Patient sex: F
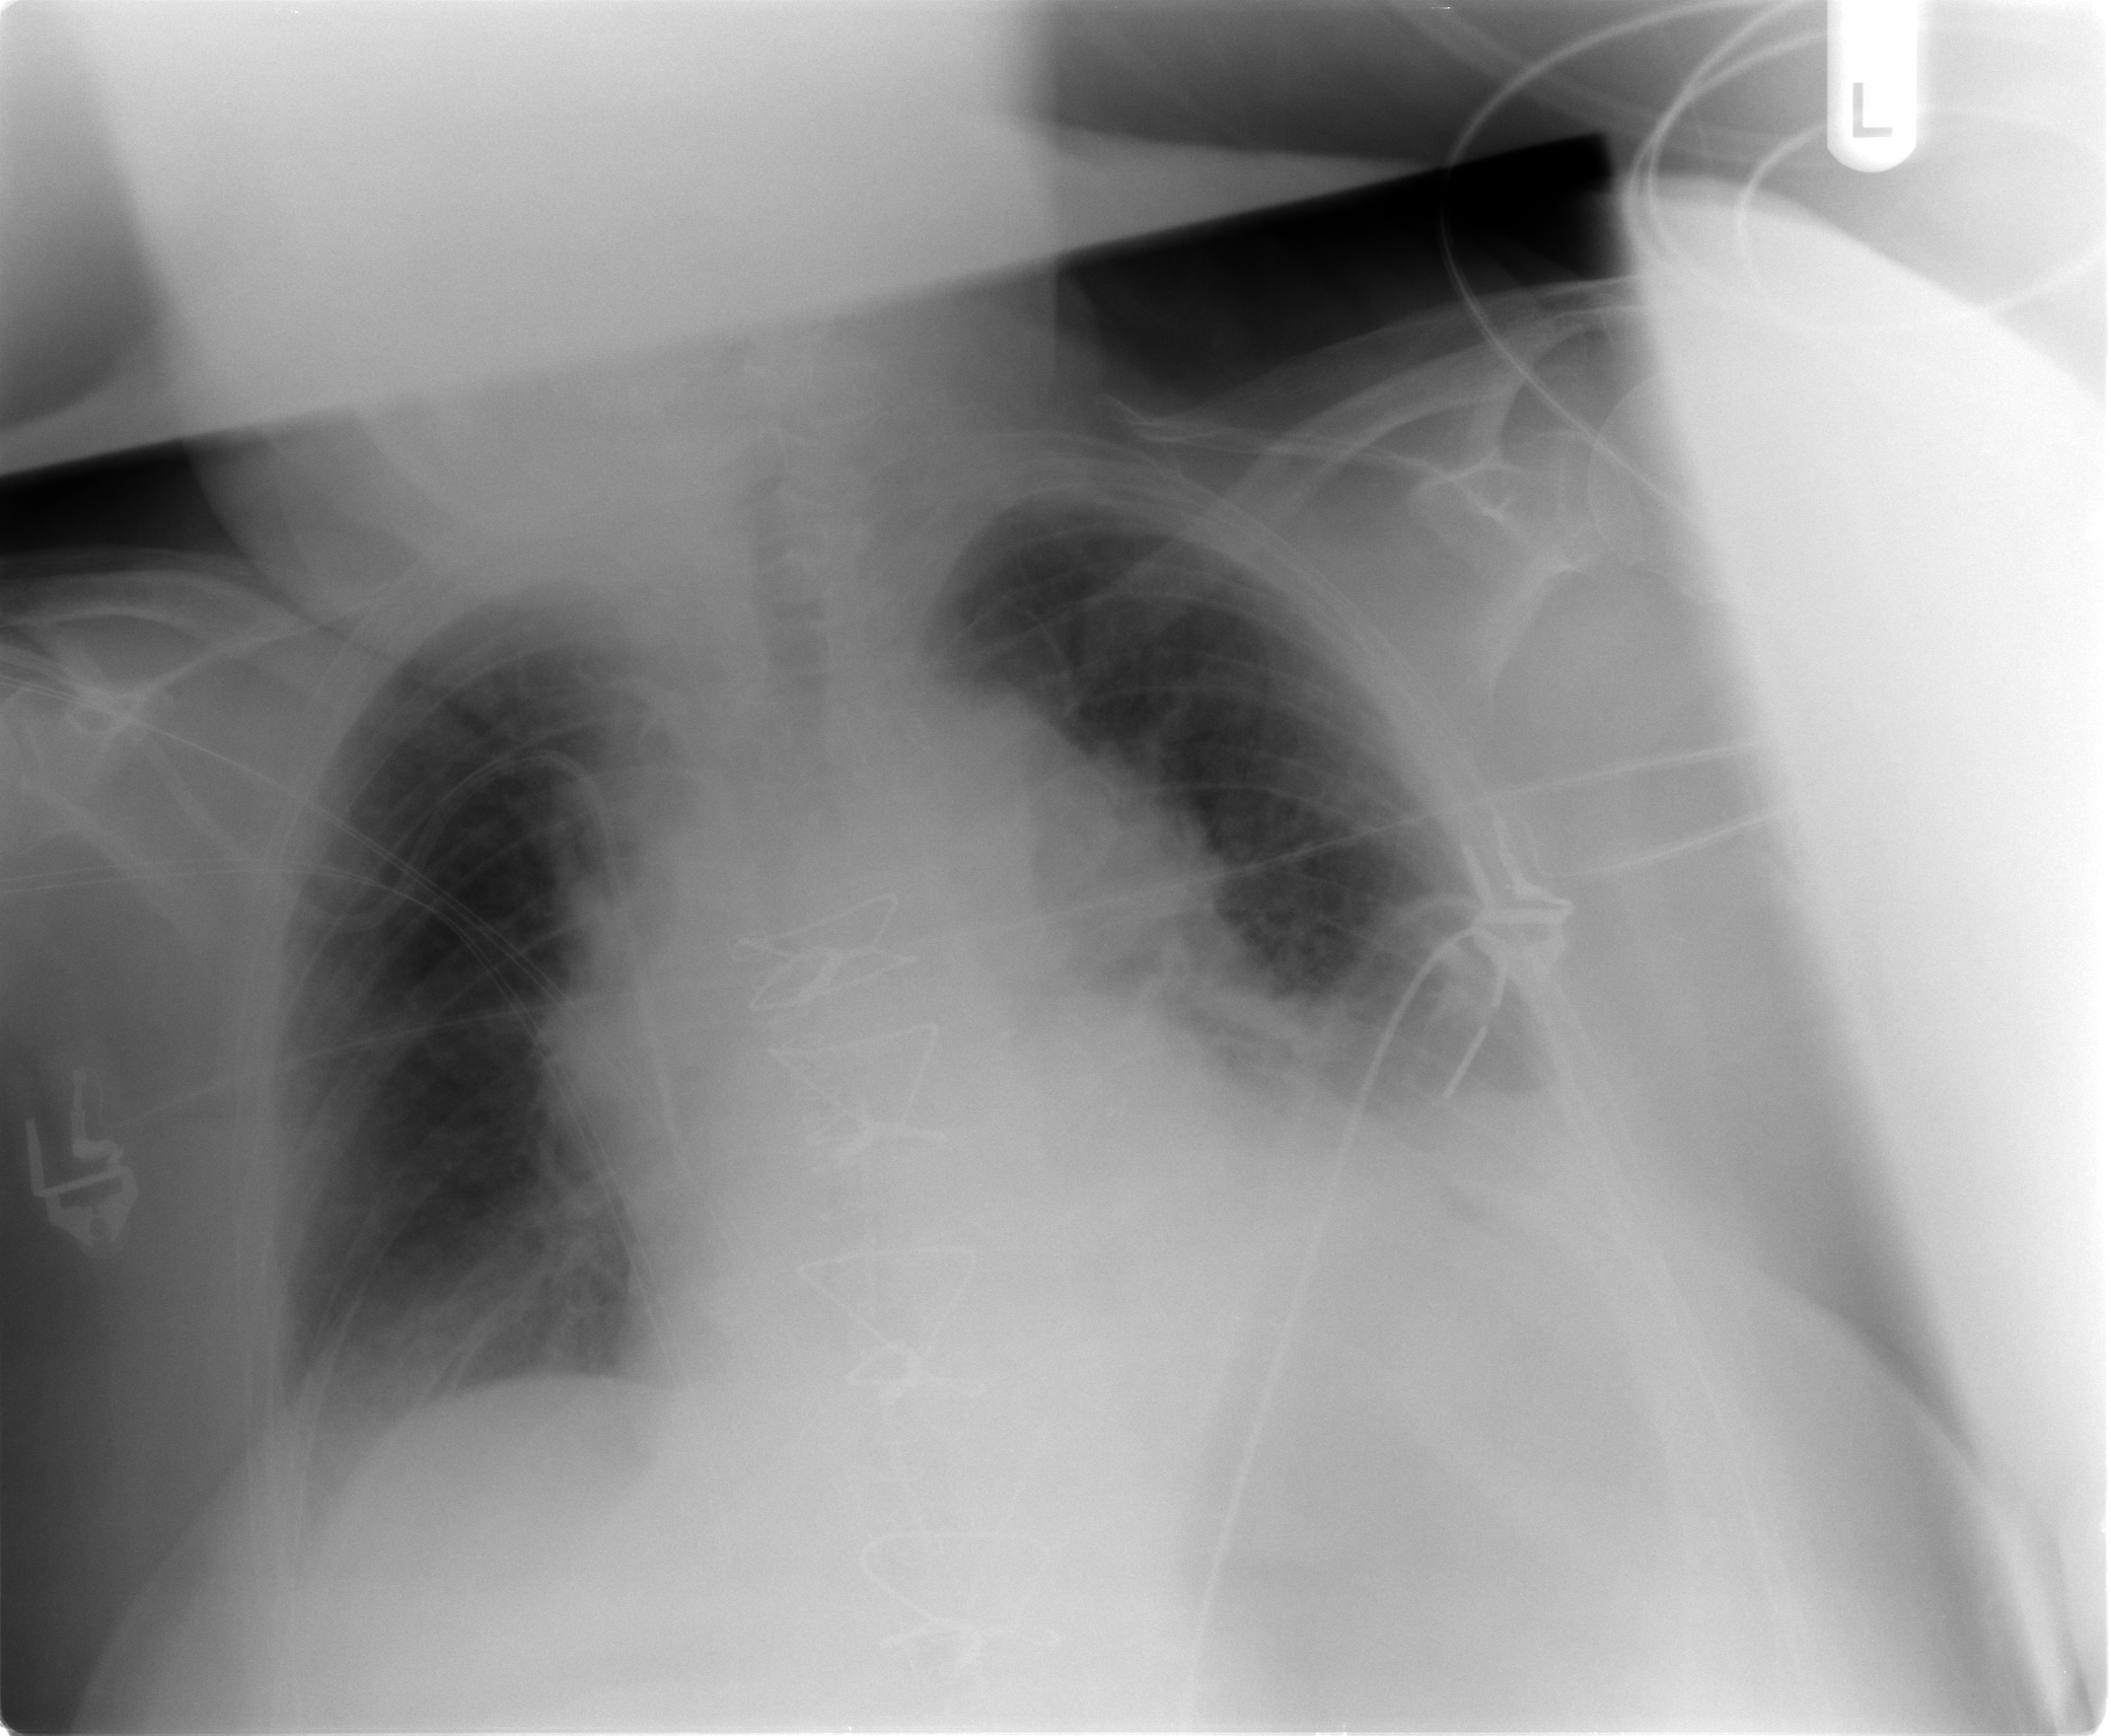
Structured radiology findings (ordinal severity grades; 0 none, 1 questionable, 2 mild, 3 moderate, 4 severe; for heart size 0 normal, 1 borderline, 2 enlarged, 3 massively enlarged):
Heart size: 2
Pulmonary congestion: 1
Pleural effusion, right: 2
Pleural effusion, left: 2
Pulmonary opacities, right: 2
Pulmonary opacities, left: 0
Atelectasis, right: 2
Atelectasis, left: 2